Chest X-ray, PA view. Patient: 33 years old, sex F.
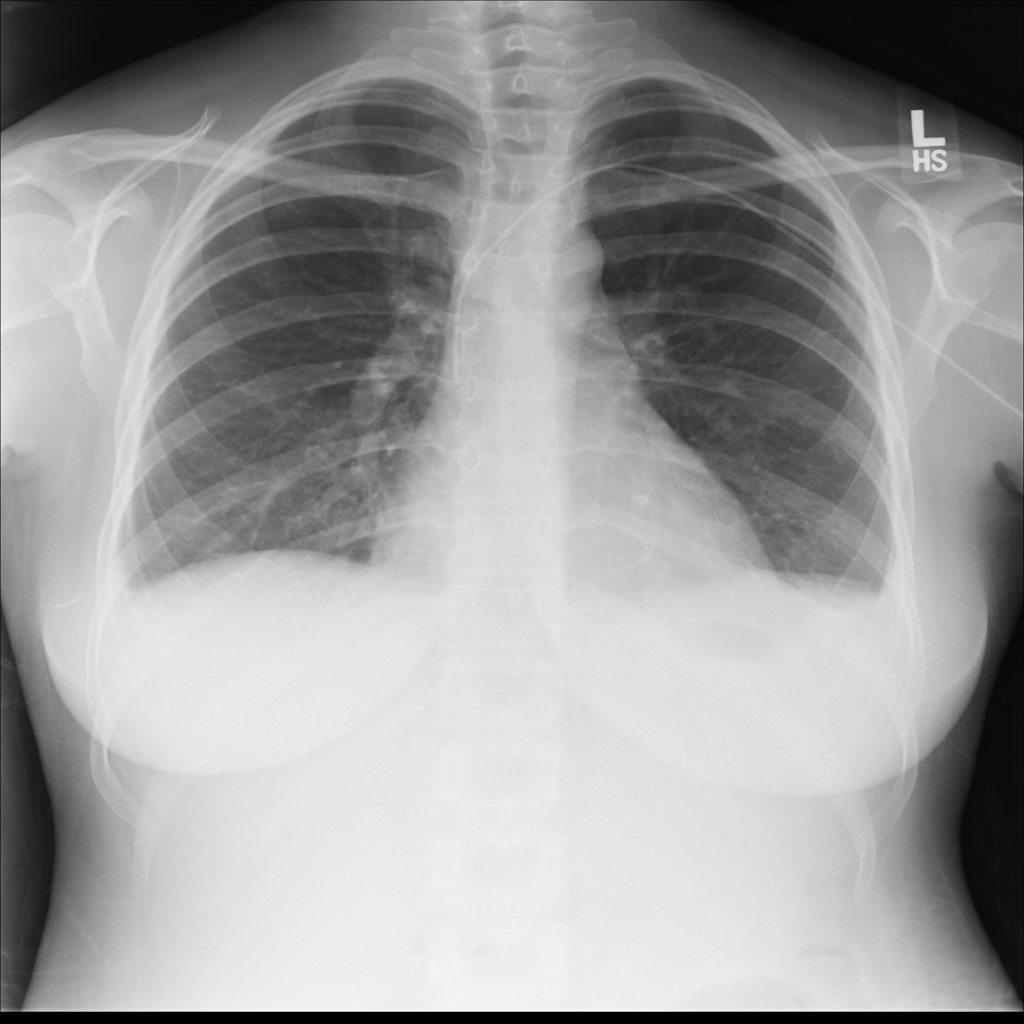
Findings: No Finding